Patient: sex F, age 83
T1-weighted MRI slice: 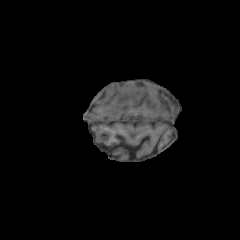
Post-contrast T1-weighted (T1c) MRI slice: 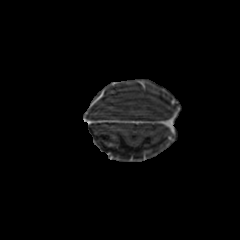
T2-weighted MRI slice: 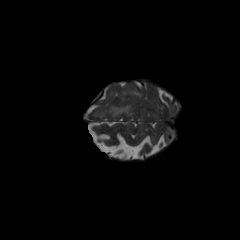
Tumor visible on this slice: yes
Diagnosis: Glioblastoma, IDH-wildtype
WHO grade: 4